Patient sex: M
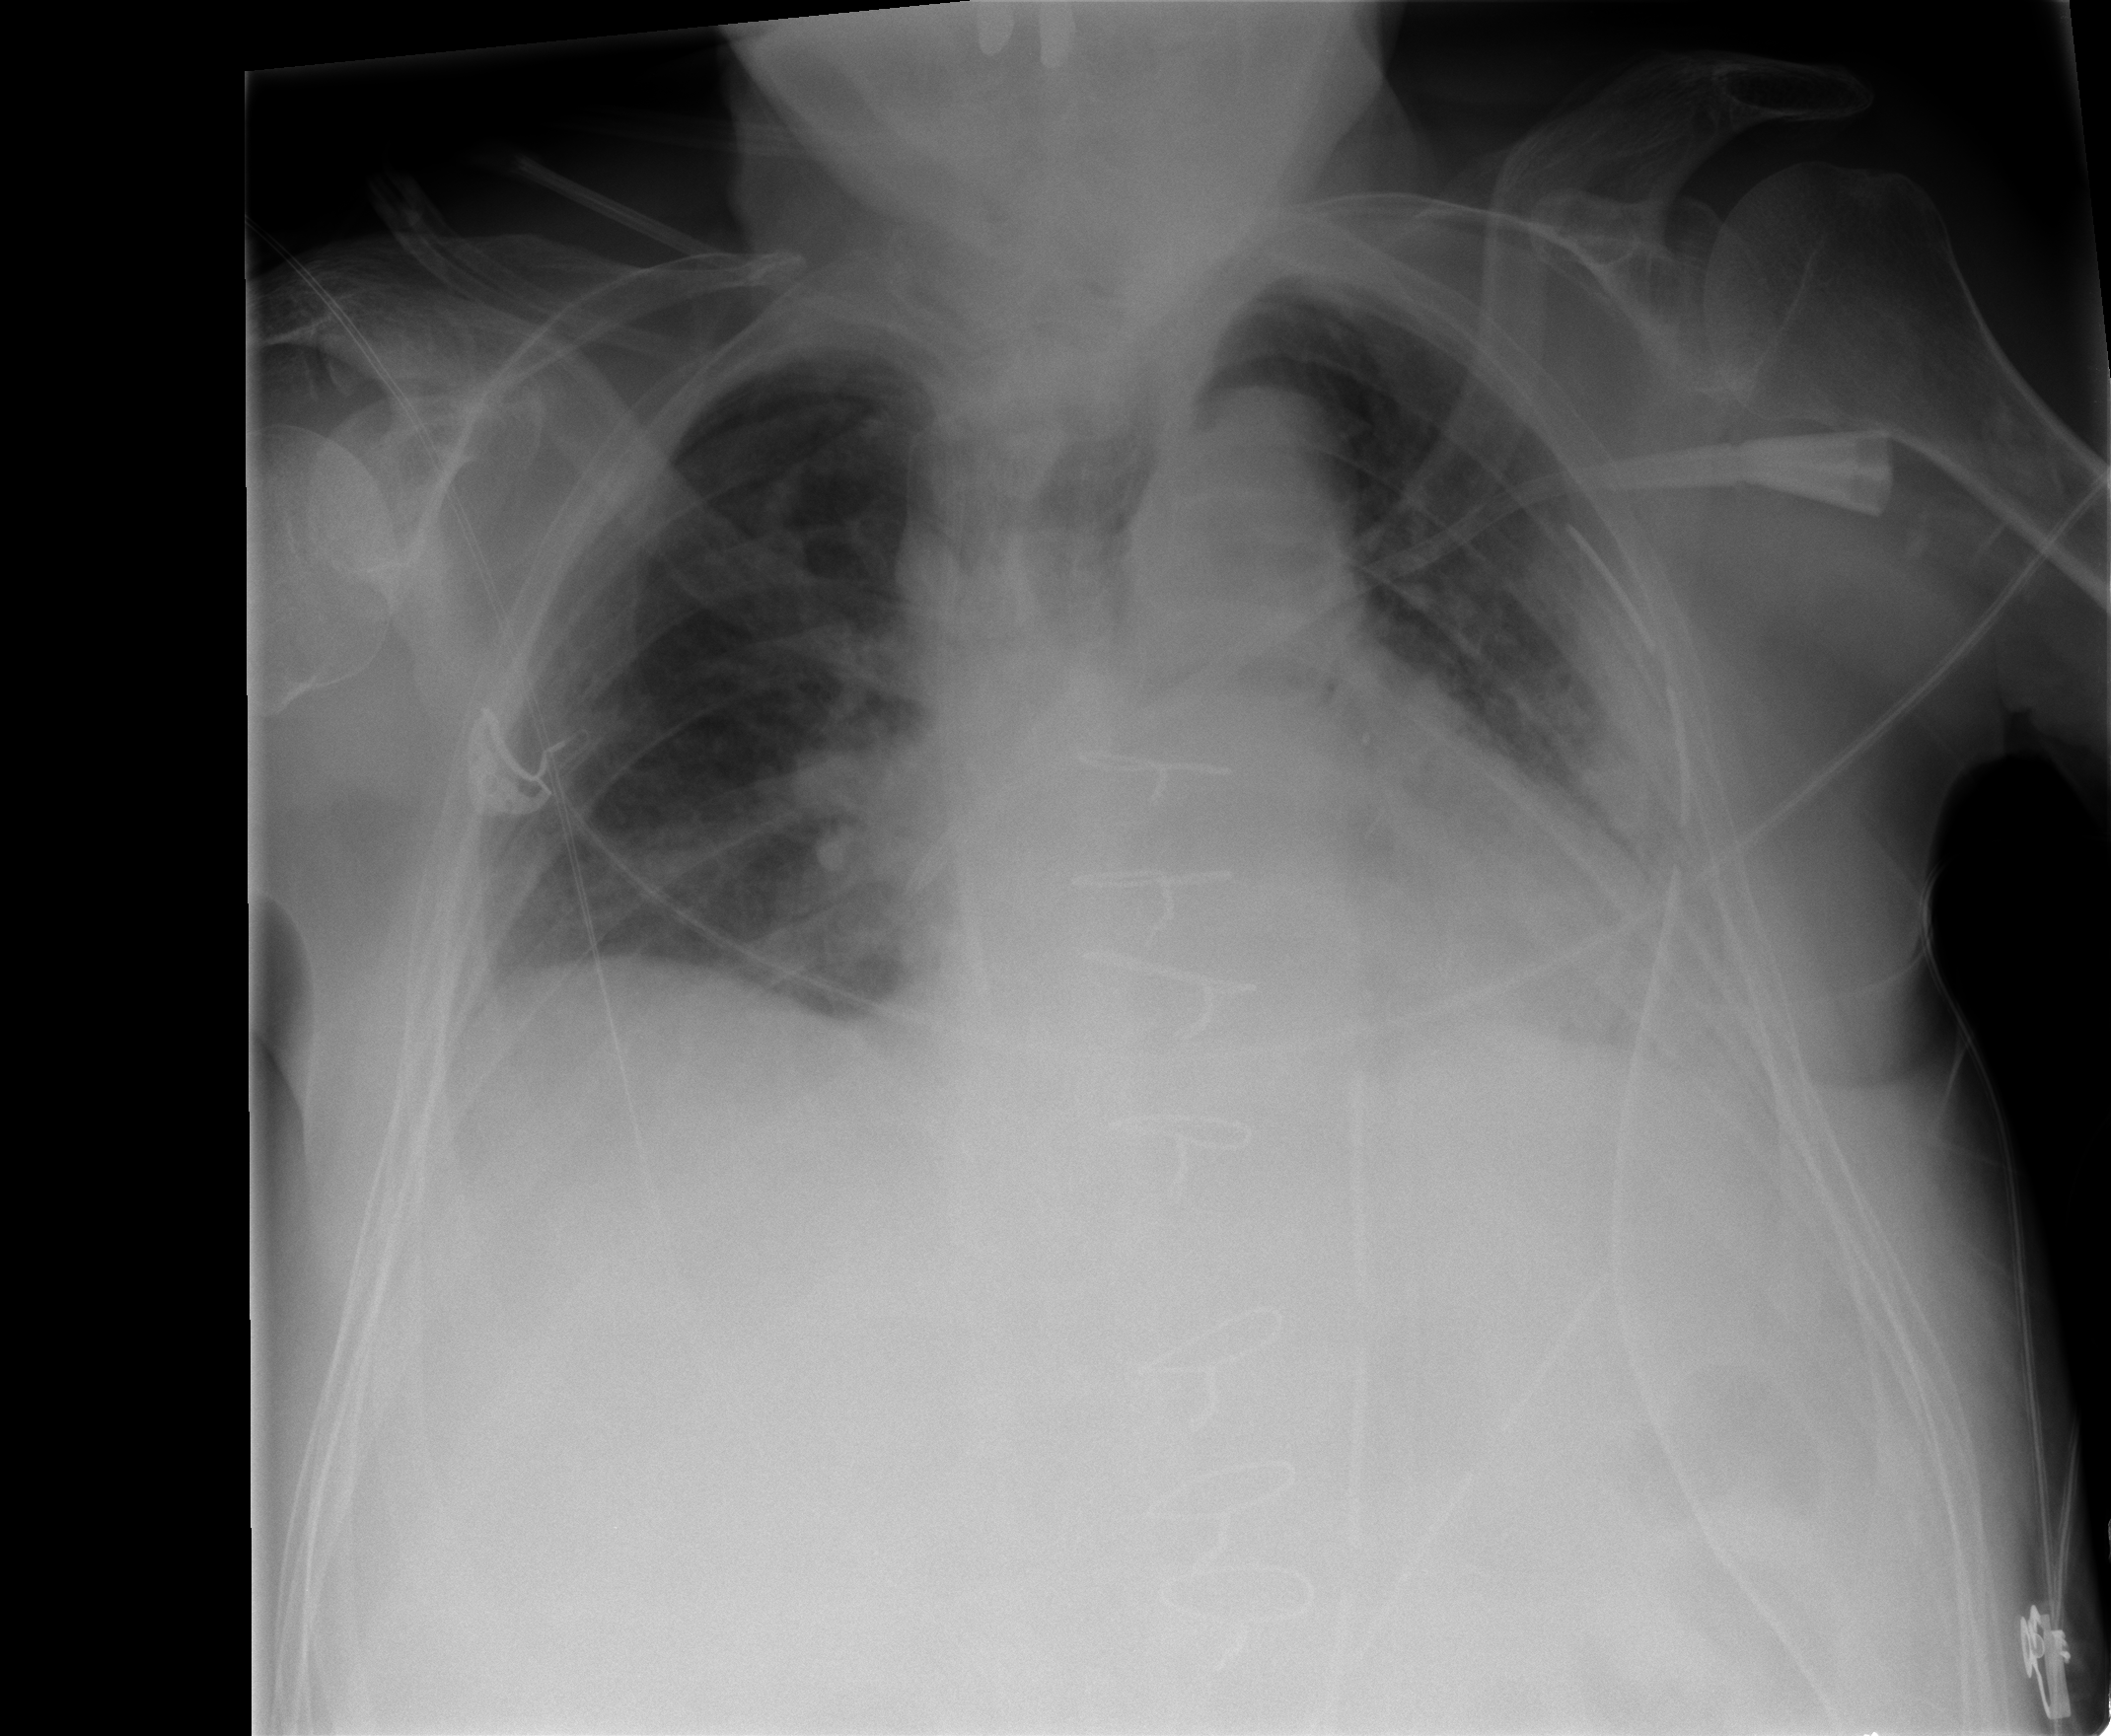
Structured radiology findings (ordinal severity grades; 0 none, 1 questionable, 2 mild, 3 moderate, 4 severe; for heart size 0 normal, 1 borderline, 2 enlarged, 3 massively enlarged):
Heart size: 2
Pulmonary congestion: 1
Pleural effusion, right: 0
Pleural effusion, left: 2
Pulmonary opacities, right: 0
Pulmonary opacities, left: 0
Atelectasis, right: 2
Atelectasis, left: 2